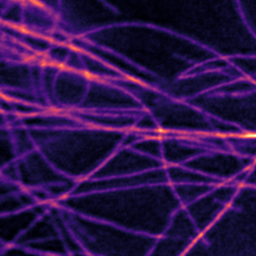
Label: Super-resolution Microtubules image